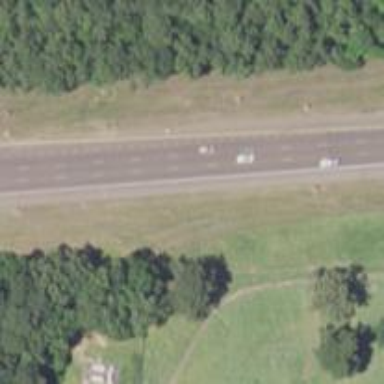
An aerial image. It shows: View of motorway.